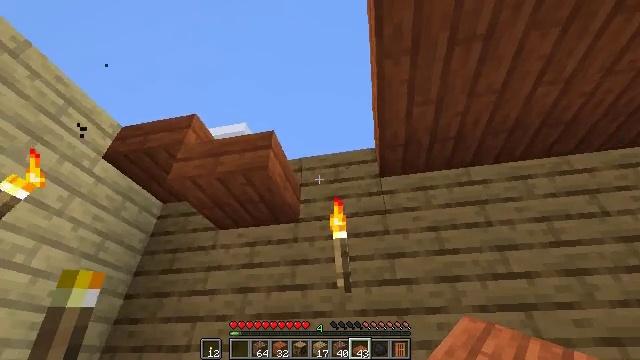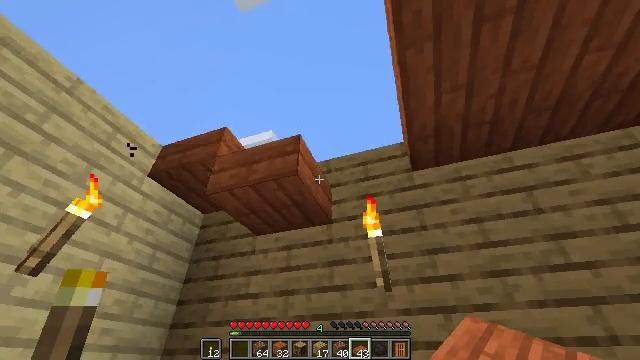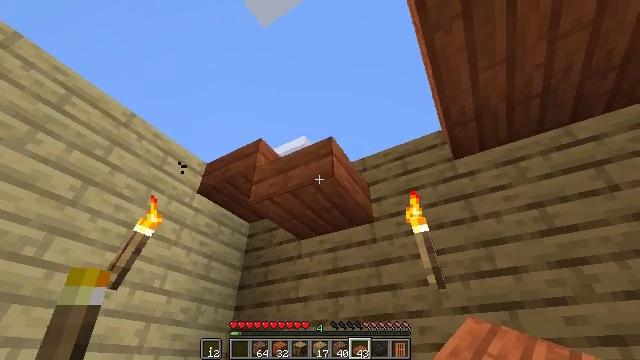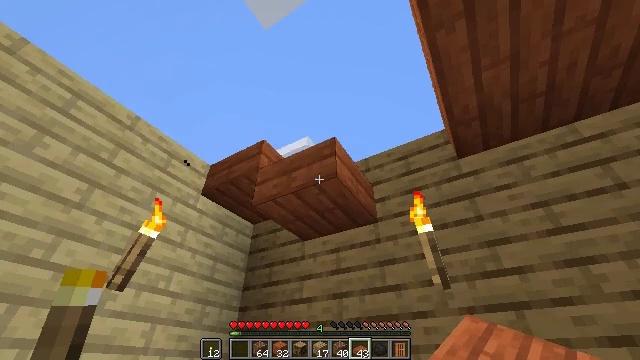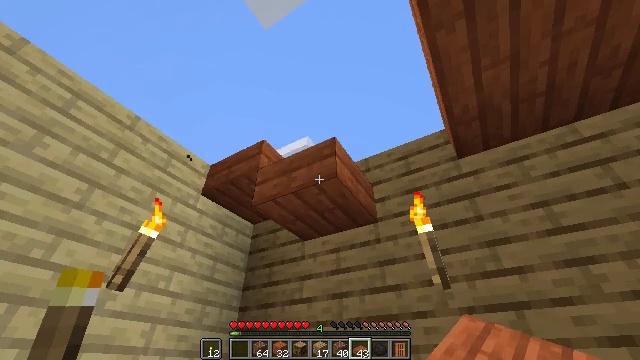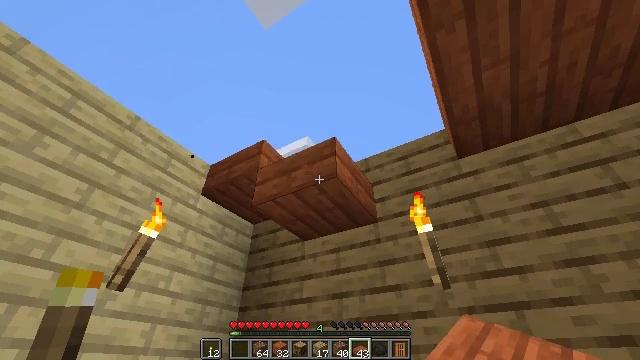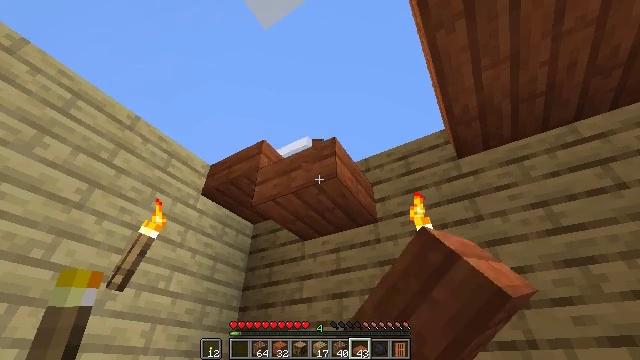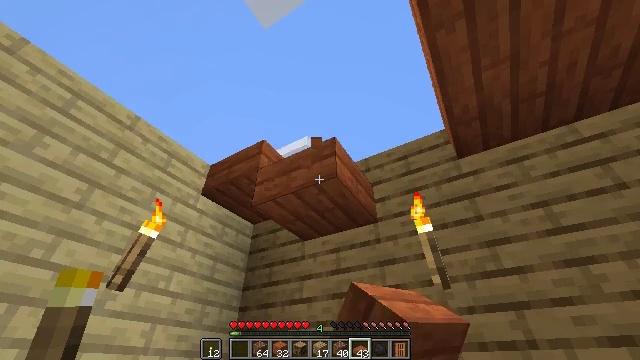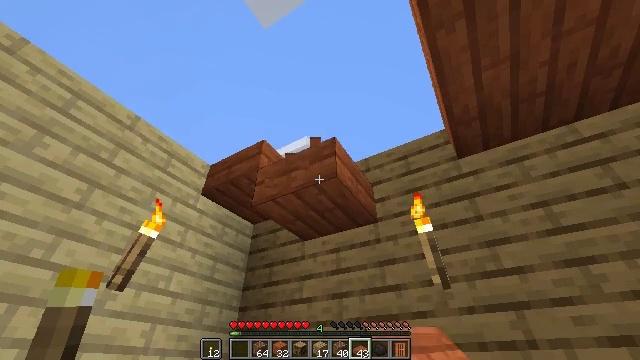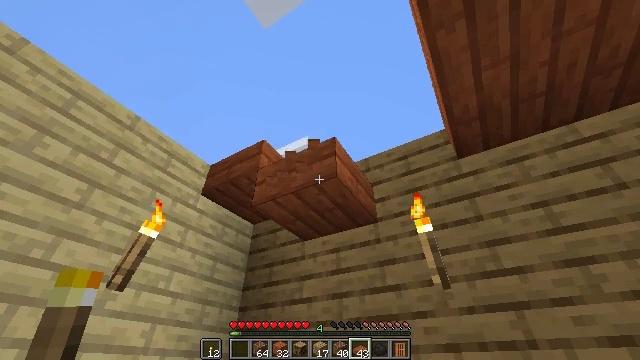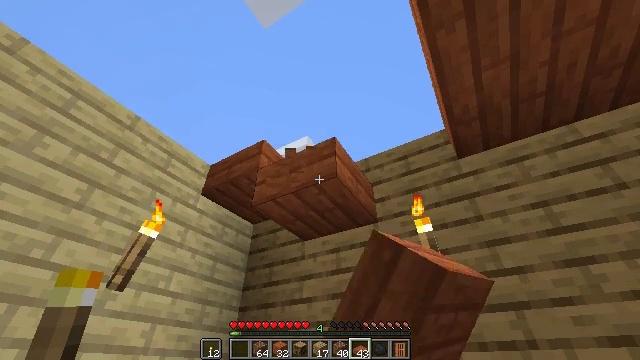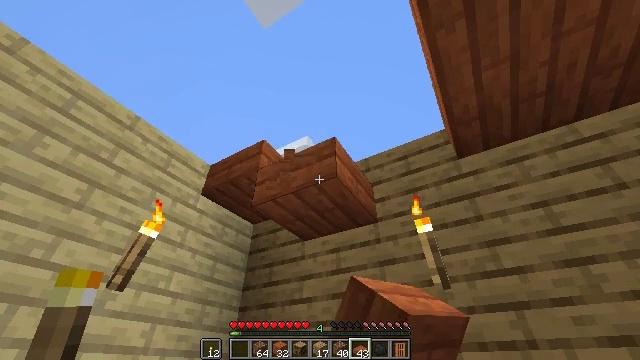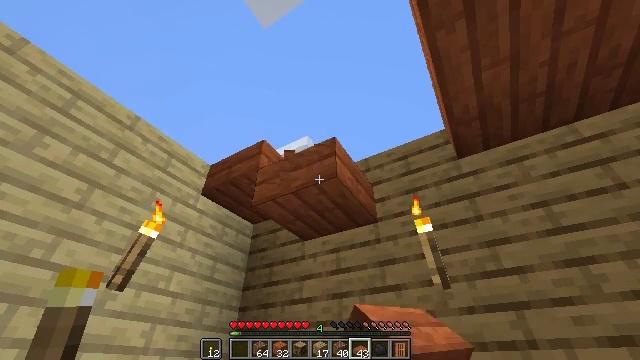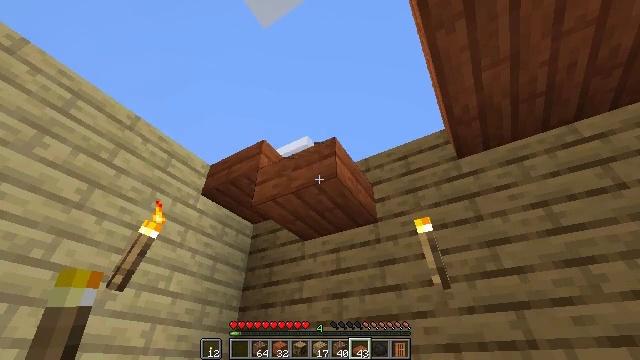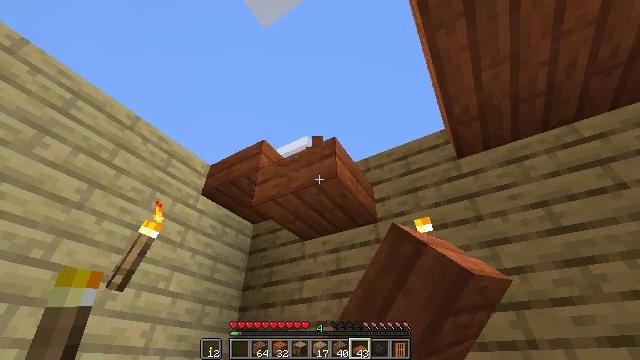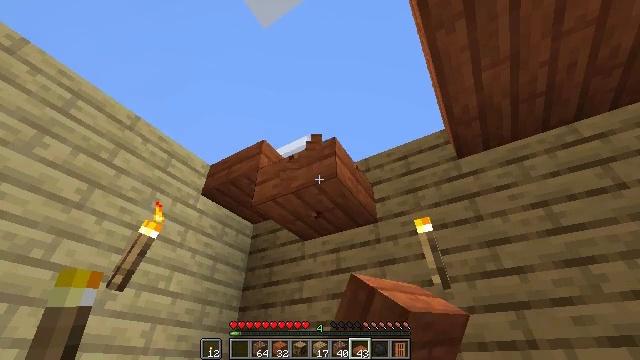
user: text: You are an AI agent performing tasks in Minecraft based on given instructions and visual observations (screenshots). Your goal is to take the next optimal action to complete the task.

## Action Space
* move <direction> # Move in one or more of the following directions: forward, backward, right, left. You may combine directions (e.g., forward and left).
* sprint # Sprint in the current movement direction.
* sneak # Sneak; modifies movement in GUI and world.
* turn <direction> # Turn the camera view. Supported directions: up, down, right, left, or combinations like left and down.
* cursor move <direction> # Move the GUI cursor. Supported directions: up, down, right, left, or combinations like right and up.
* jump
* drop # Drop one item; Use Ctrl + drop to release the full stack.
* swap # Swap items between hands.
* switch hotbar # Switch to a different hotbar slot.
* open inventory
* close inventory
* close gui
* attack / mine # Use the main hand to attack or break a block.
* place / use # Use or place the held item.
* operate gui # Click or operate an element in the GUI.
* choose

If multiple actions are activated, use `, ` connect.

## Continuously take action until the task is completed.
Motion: motion action
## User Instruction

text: Collect the acacia slab into your inventory.
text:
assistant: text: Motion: turn left
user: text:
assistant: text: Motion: turn left
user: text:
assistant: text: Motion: no_op
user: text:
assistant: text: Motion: no_op
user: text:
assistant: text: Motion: attack / mine
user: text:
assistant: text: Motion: attack / mine
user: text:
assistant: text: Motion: attack / mine
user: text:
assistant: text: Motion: attack / mine
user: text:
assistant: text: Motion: attack / mine
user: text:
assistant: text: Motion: attack / mine
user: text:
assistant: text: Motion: attack / mine
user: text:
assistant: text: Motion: attack / mine
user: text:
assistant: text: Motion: attack / mine
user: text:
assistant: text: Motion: attack / mine
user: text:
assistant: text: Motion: attack / mine
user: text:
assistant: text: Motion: attack / mine
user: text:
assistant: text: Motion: attack / mine
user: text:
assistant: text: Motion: attack / mine
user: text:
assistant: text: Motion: attack / mine
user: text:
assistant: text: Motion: attack / mine
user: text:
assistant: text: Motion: attack / mine
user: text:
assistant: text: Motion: attack / mine
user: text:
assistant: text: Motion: attack / mine
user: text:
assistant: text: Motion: attack / mine
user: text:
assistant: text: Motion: attack / mine
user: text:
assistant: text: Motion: attack / mine
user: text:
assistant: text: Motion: attack / mine
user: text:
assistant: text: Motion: attack / mine
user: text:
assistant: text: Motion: attack / mine
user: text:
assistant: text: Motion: attack / mine